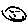
Label: smiley face